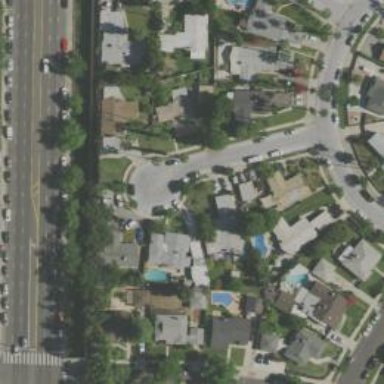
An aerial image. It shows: Residential road.